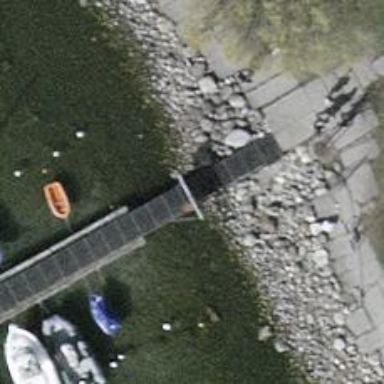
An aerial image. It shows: Footway leading to man-made pier.